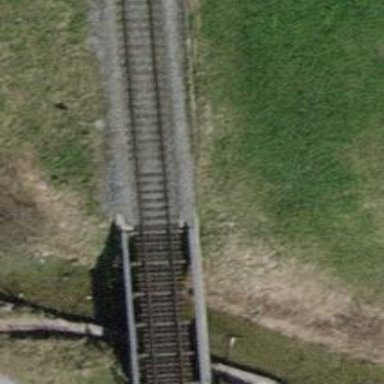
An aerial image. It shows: Railway bridge with electrified contact lines.